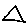
Label: triangle